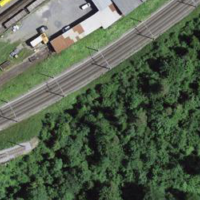
EUNIS habitat code: 41
Species observed at this site:
Chloris chloris